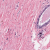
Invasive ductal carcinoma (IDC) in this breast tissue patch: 0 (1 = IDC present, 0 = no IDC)